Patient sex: M
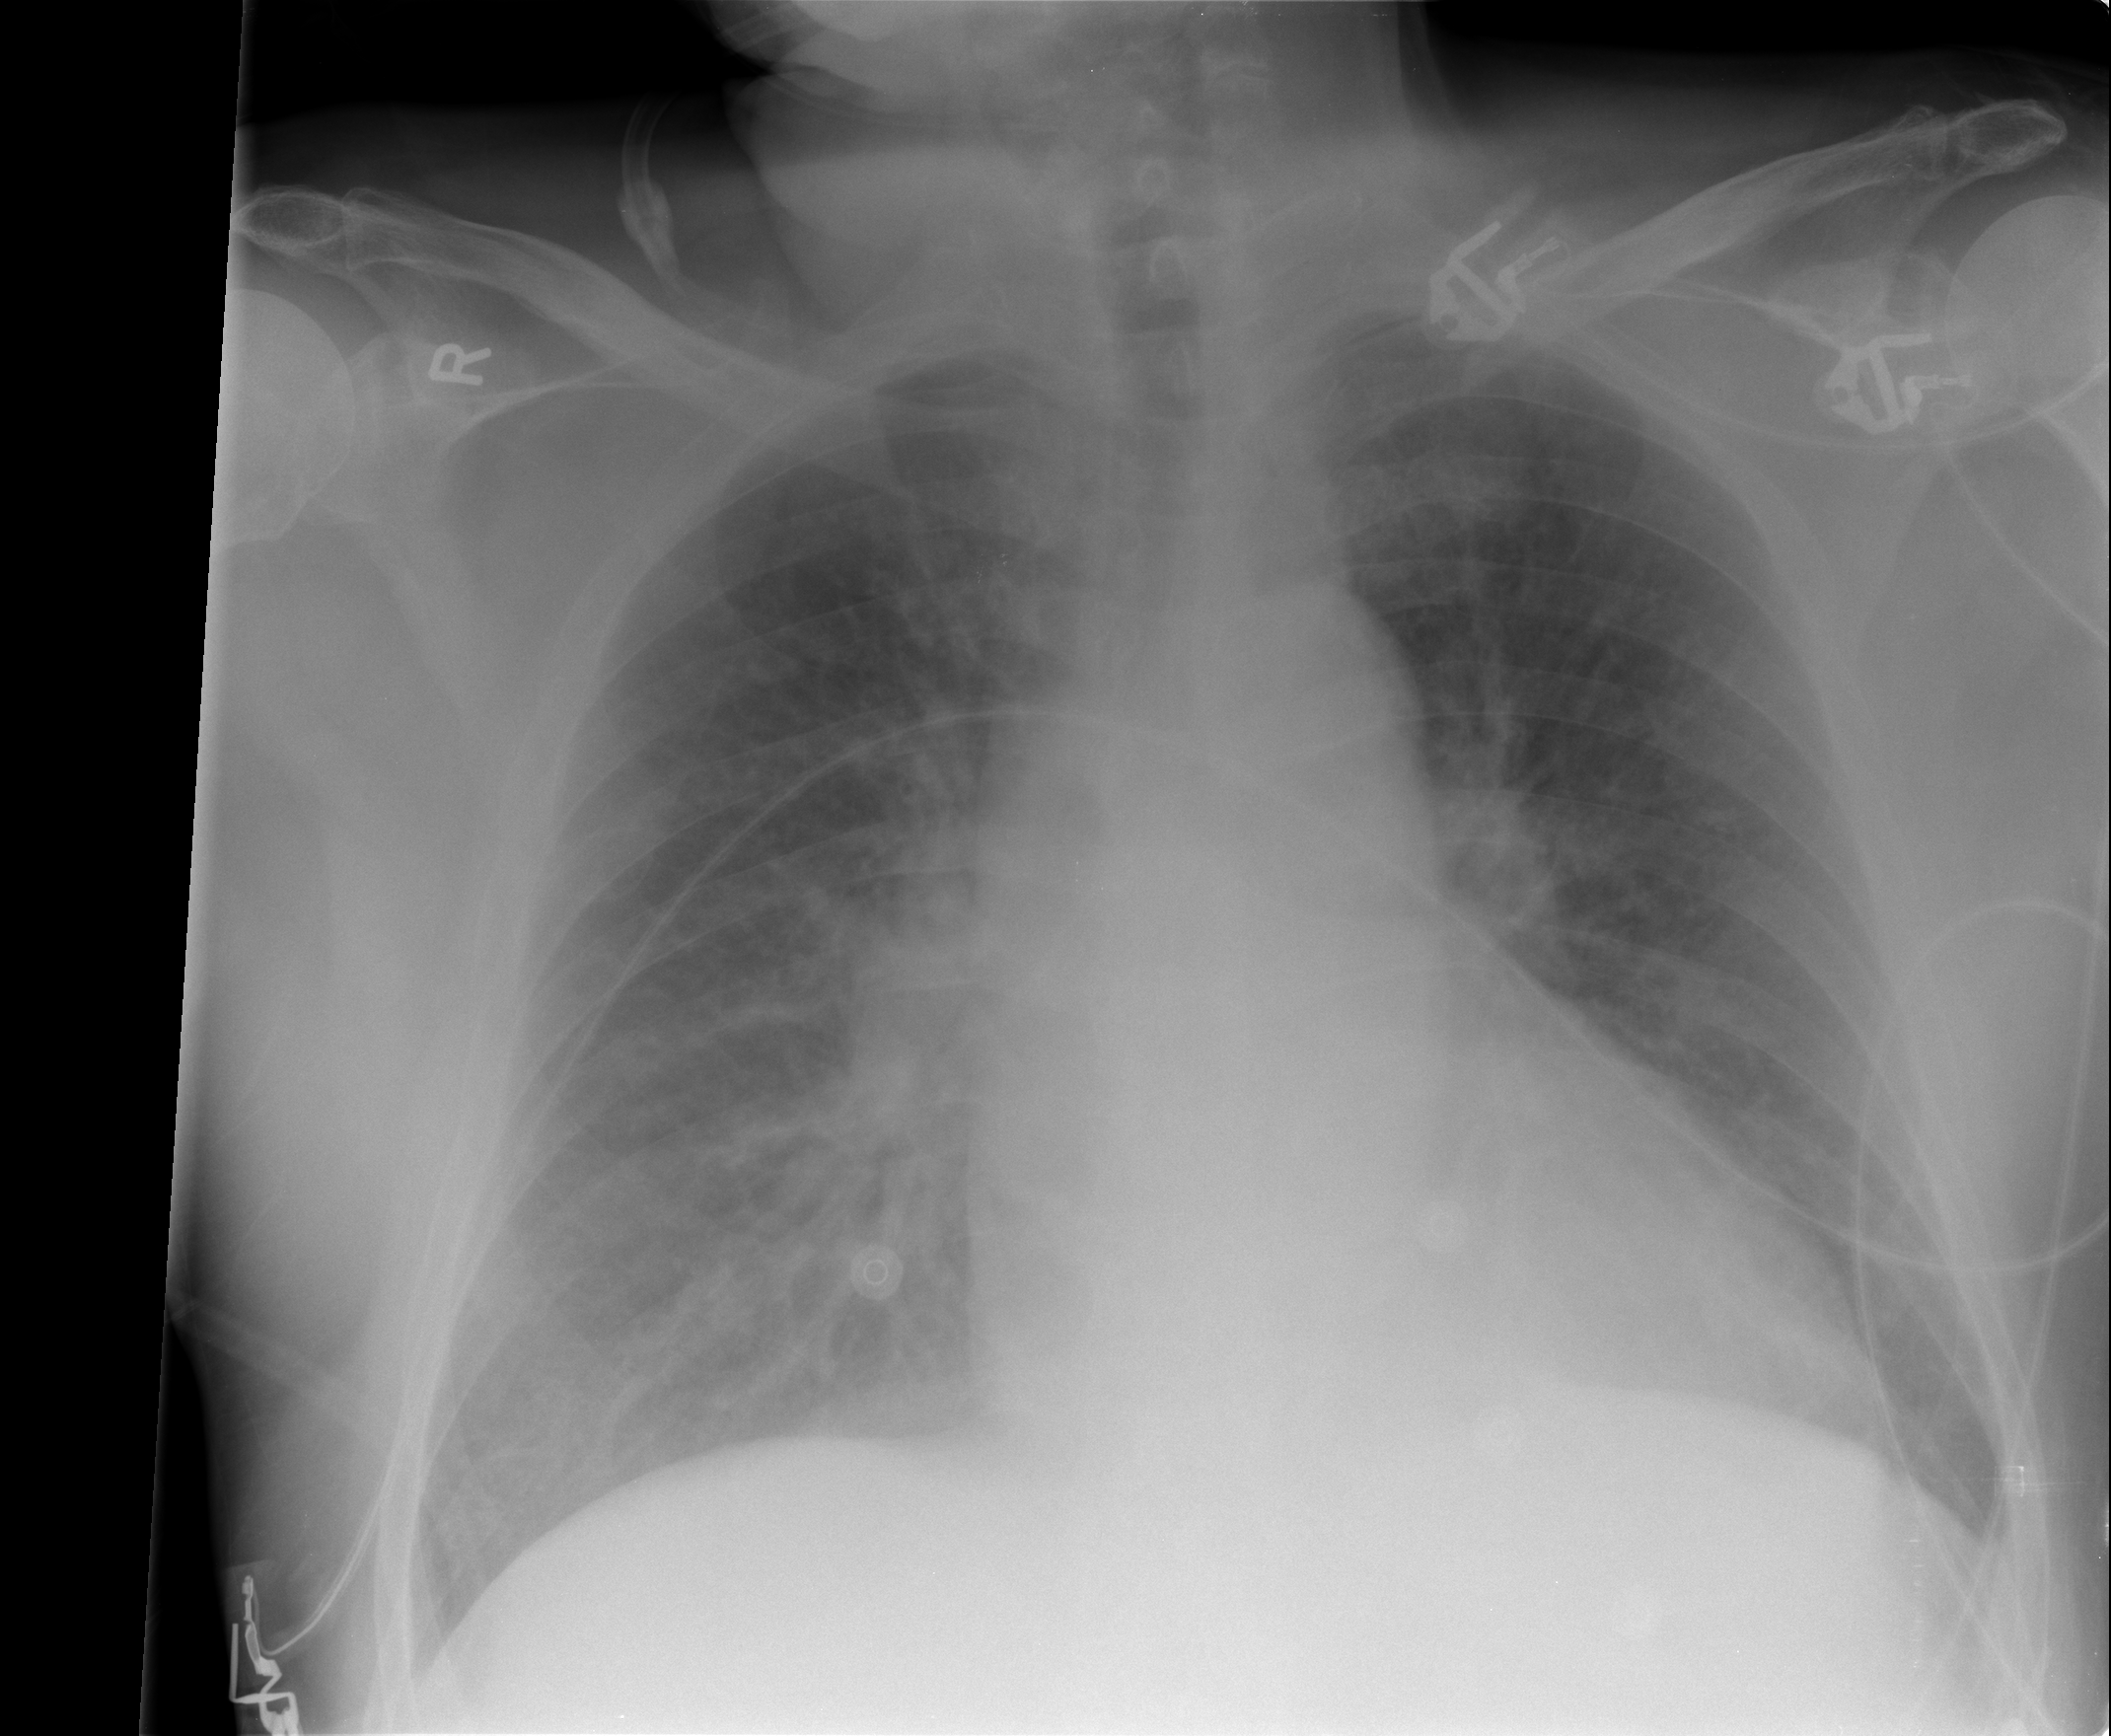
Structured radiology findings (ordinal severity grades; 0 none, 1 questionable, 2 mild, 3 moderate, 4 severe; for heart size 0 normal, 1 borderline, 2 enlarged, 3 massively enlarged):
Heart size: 2
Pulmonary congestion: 3
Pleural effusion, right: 0
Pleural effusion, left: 1
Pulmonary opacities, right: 2
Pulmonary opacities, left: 2
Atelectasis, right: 2
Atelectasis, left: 2